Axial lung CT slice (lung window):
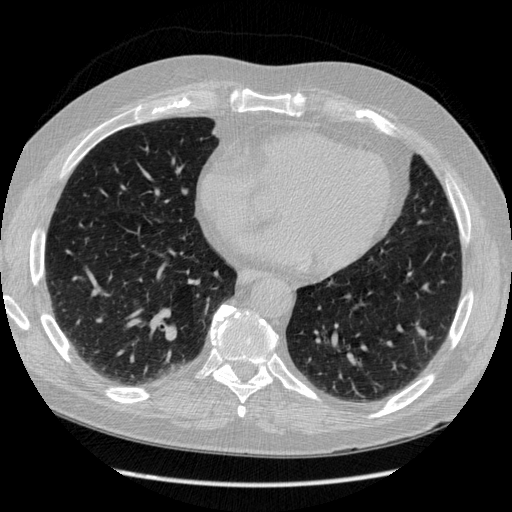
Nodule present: no